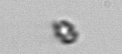
Label: Heterocapsa_rotundata